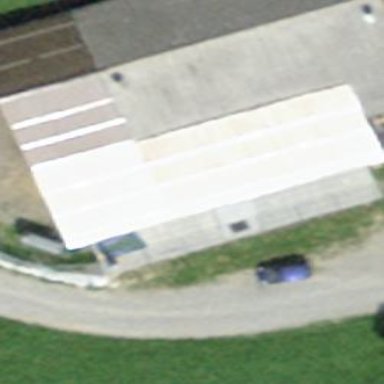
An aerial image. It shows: Barn.